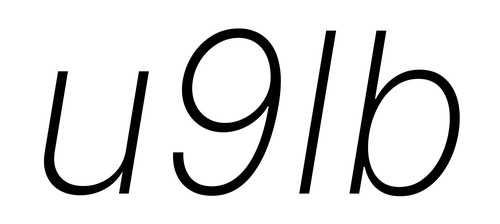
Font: Inter-Italic_ExtraLight_Italic